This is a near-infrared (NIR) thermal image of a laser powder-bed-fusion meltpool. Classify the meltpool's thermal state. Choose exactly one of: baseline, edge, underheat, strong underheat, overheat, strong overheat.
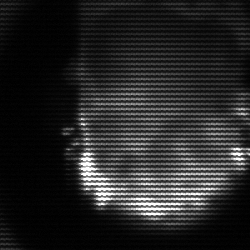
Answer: baseline